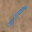
Label: 1